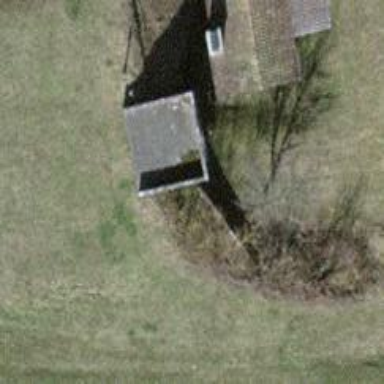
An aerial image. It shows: Retaining wall.